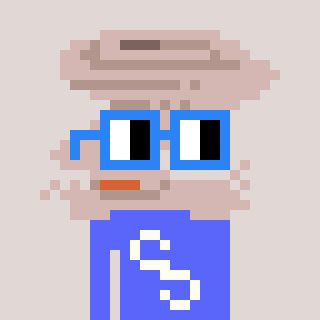
a pixel art character with square blue glasses, a tornado-shaped head and a purple-colored body on a warm background